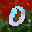
Label: 0